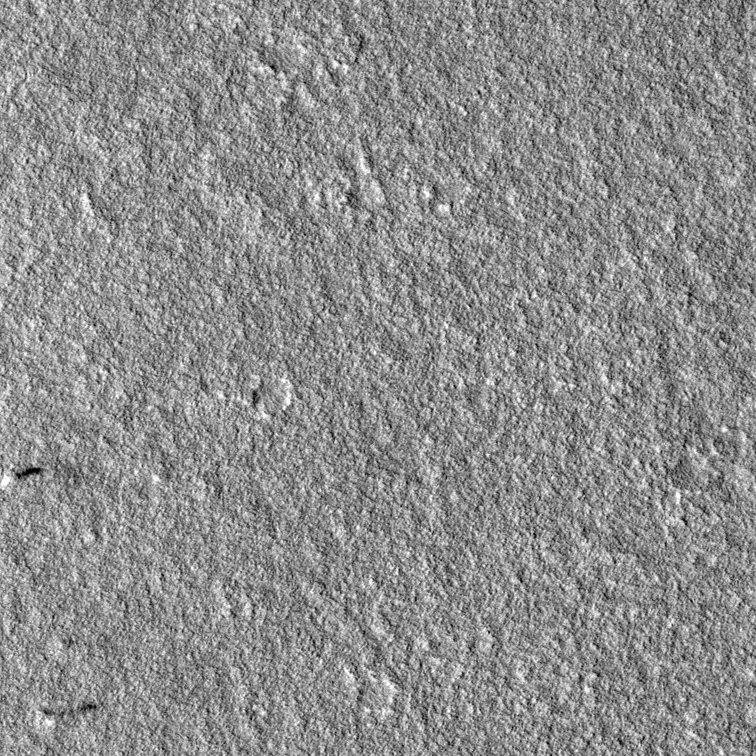
Label: dustdevil, dustdevil